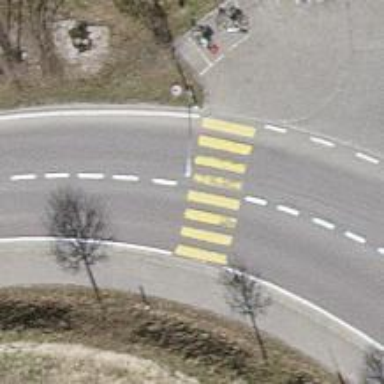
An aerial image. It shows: Zebra crossing on the road.